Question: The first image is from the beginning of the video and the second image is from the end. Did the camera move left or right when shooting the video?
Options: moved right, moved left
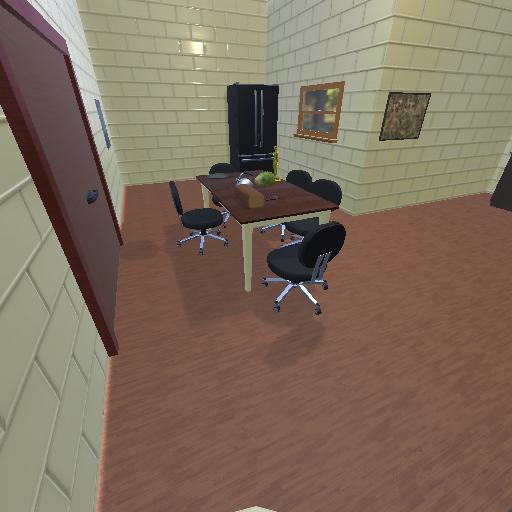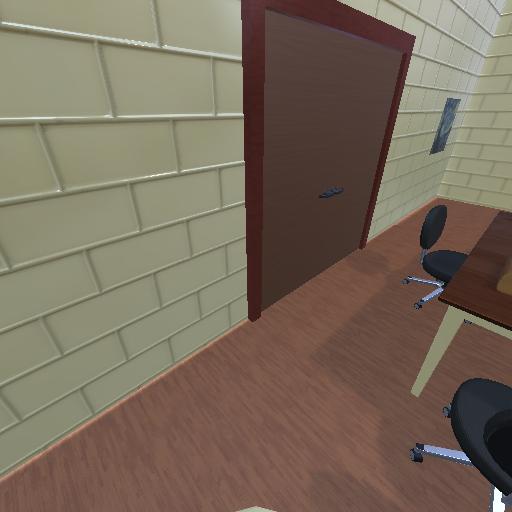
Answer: moved right